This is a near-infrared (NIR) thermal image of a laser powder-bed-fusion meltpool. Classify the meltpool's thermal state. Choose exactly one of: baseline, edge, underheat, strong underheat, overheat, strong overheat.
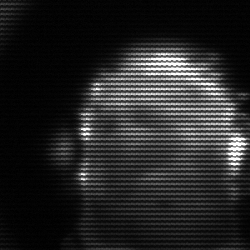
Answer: baseline